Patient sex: F
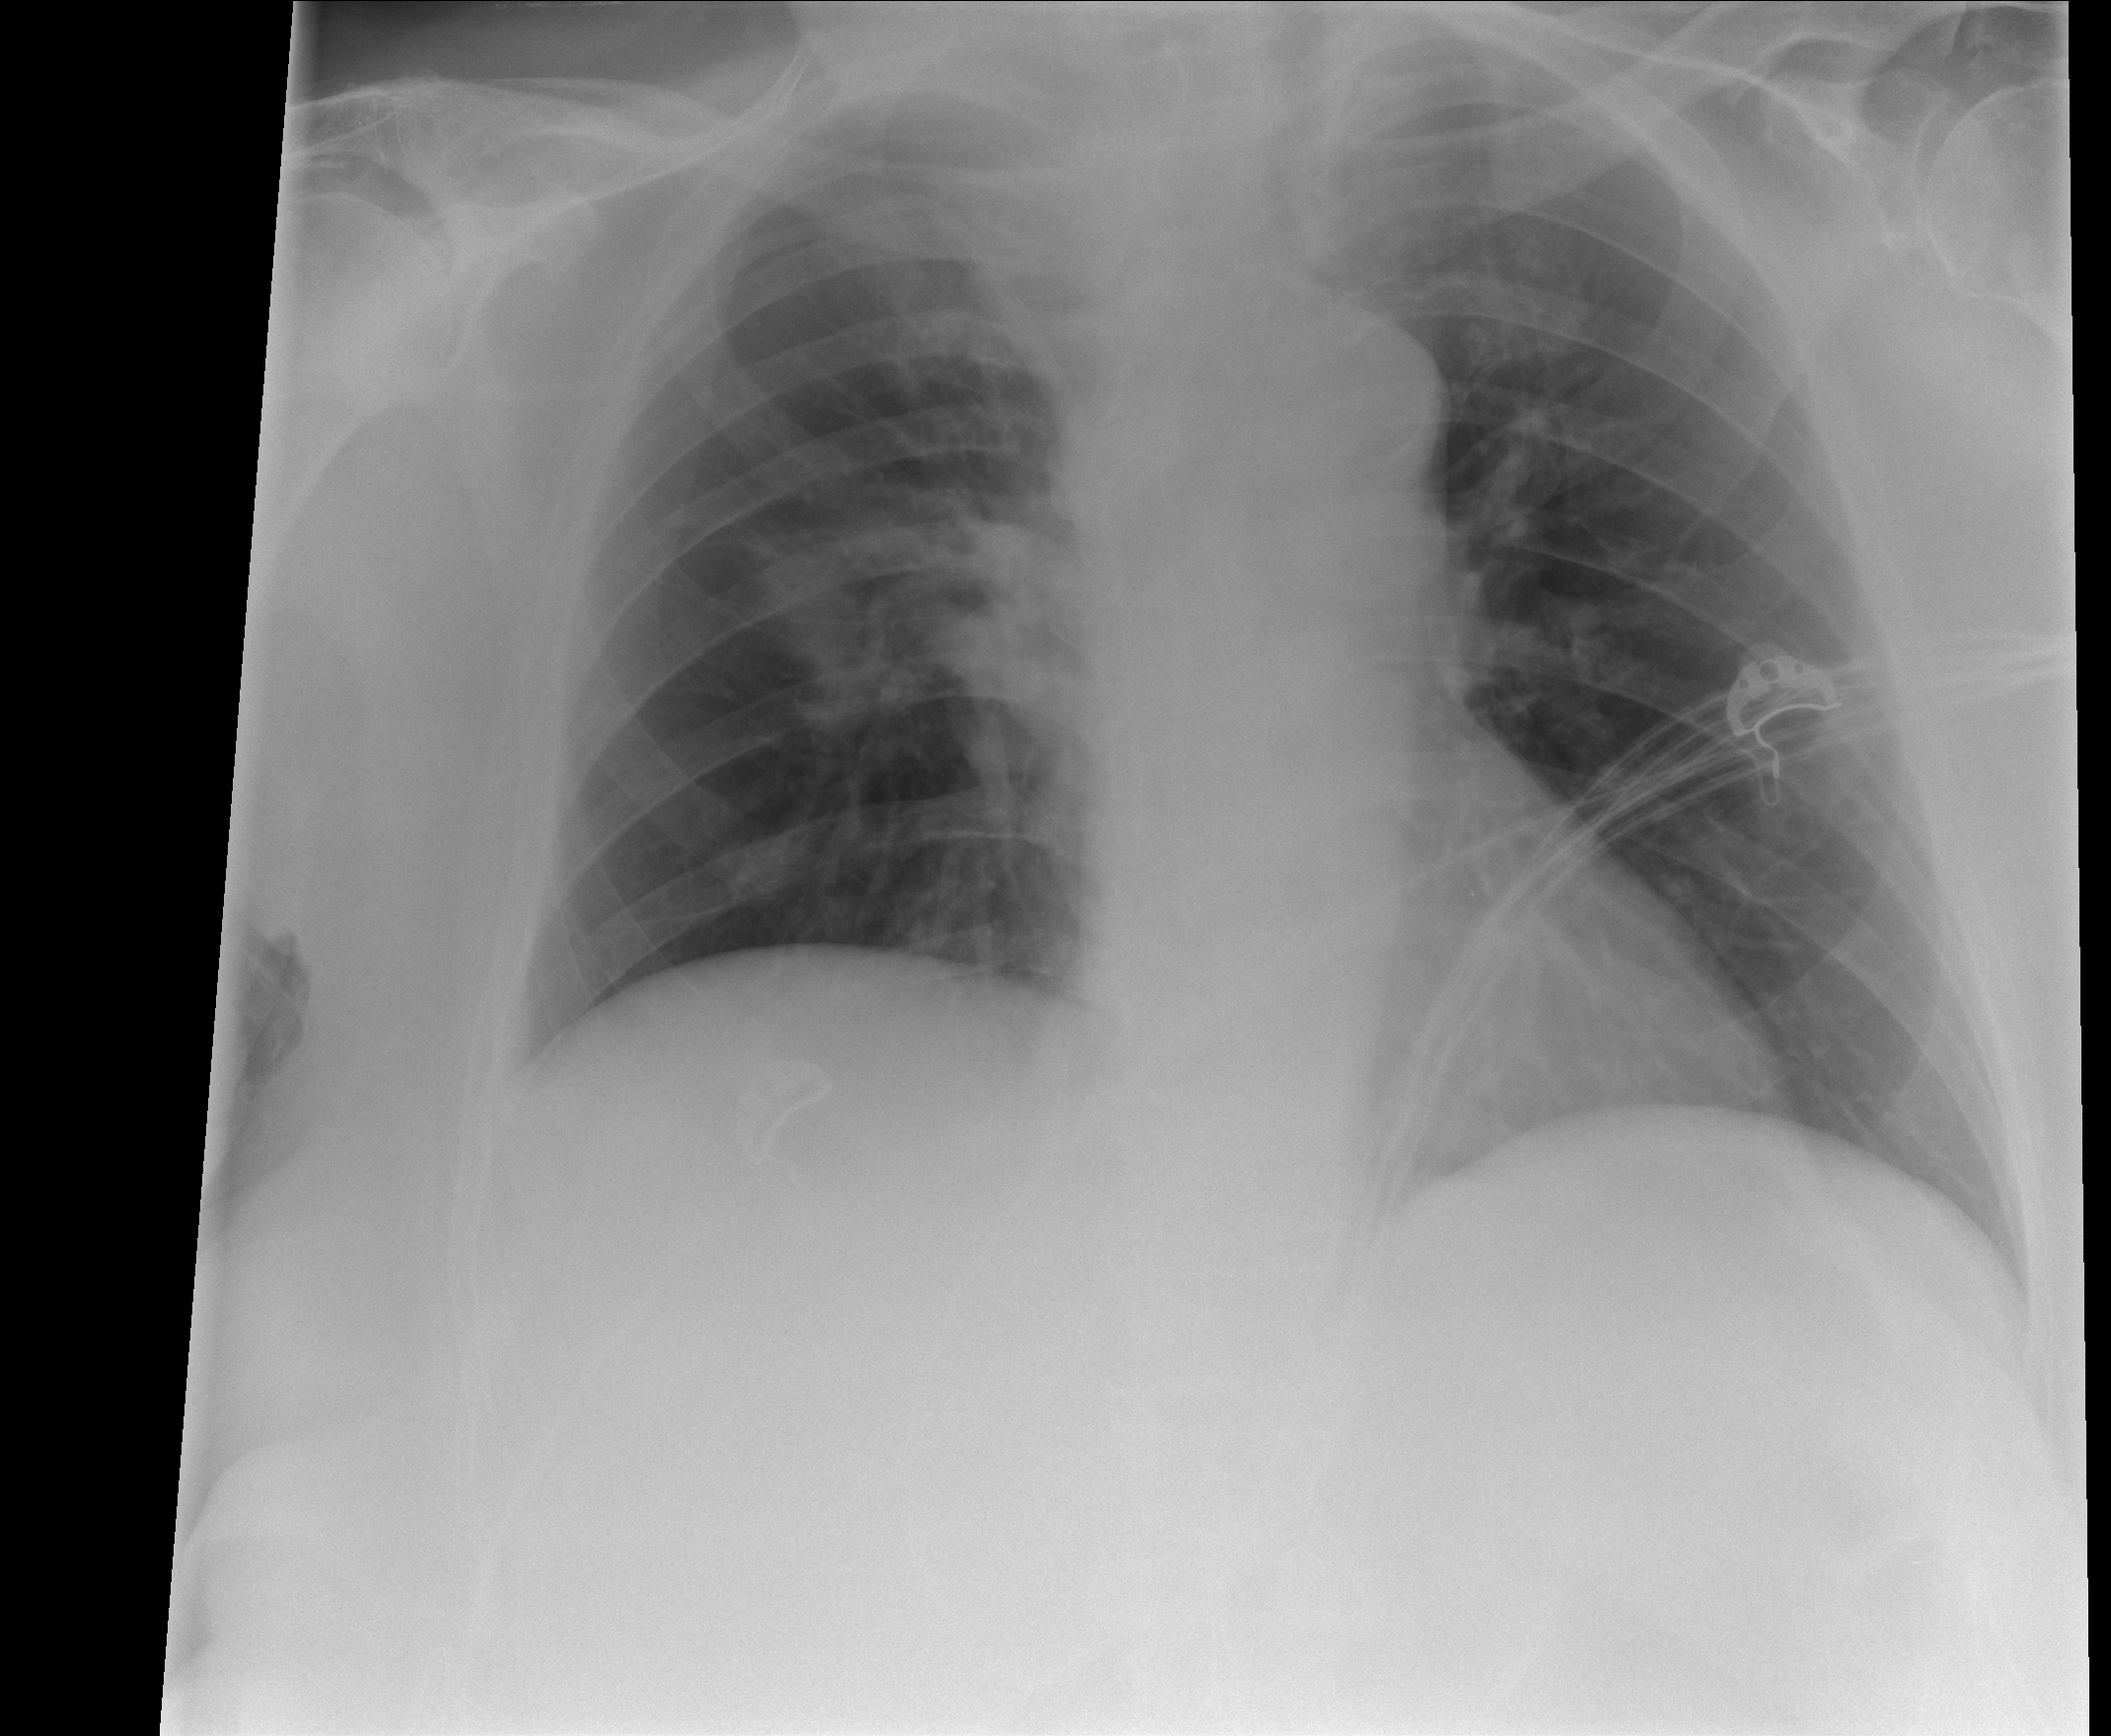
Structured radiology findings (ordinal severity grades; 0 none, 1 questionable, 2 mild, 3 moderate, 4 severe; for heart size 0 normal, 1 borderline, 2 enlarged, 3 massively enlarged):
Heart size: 0
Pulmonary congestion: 0
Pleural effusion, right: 0
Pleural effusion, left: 0
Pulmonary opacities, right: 2
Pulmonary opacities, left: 0
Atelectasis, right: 2
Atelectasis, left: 0